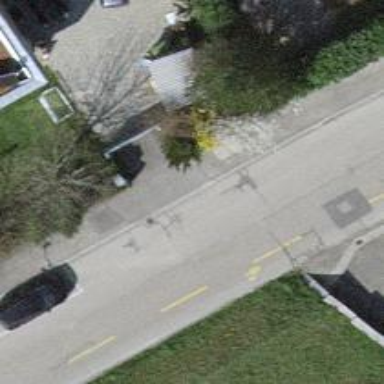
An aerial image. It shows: Unmarked crossing on asphalt footway.